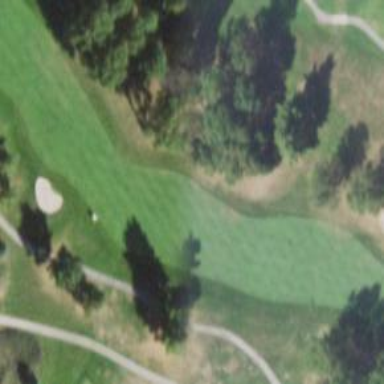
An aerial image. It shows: Golf hole.